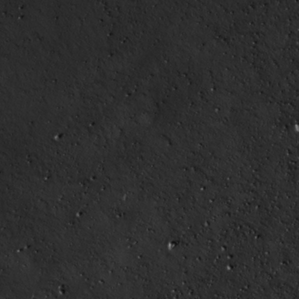
Label: non_frost